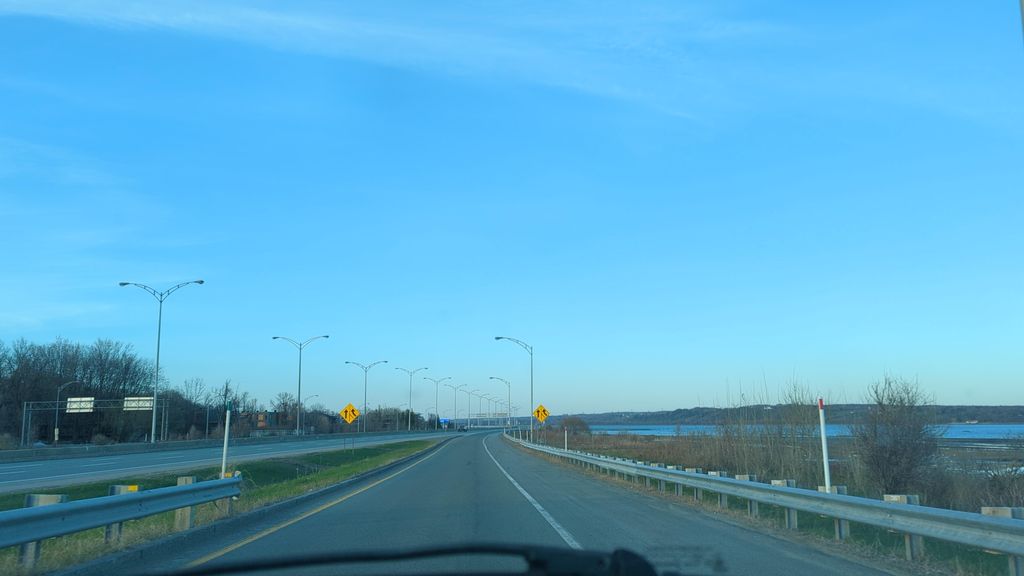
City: quebec_city